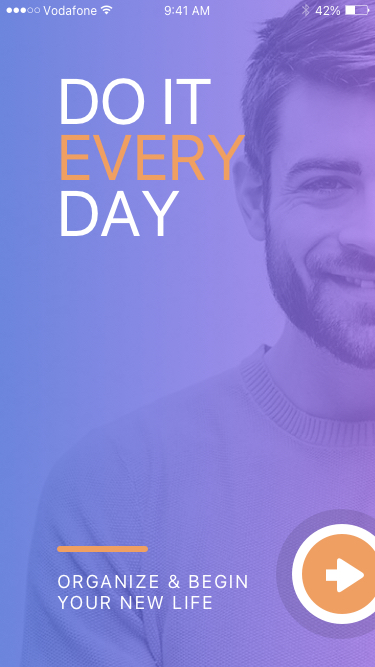
Text in this UI design:
ORGANIZE & BEGIN
YOUR NEW LIFE
DO IT
EVERY
DAY